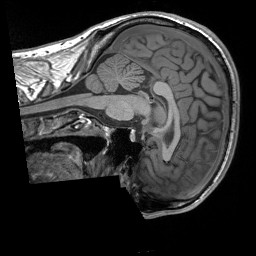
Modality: T1w
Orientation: sagittal
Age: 28
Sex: male
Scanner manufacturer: siemens
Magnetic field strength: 3 T
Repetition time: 1.9 s
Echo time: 0.00252 s